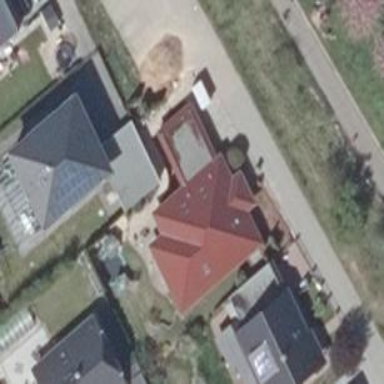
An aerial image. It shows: Detached building.